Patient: sex M, age 34
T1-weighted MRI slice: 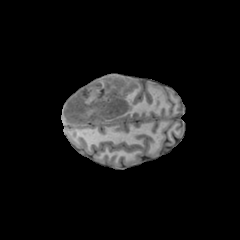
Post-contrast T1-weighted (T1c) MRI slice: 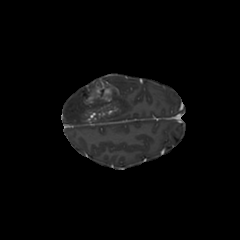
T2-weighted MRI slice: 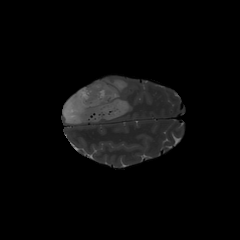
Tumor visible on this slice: yes
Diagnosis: Astrocytoma, IDH-mutant
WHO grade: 4